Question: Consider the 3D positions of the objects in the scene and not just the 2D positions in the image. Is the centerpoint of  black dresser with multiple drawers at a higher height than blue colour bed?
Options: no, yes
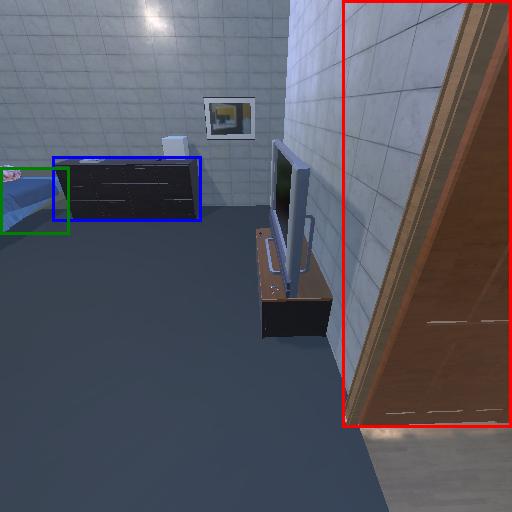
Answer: no